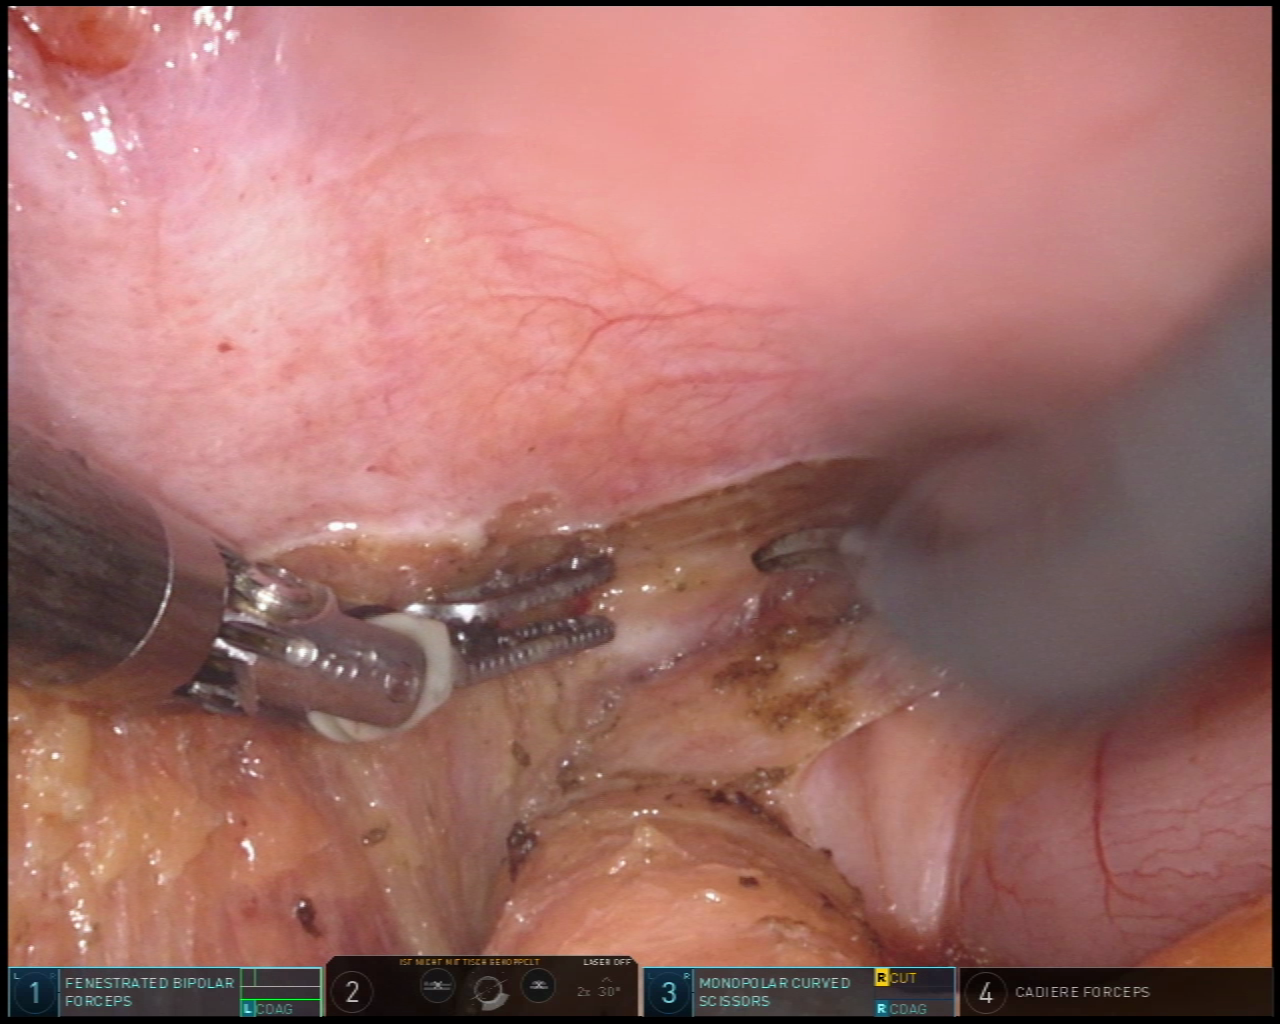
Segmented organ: vesicular_glands
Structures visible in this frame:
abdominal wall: no
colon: no
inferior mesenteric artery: no
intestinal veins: no
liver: no
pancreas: no
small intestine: no
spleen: no
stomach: no
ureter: no
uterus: no
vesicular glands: yes